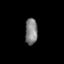
Tissue: skin
Cell type: Epithelial cells
Senescence score: 0.2455
Nuclear area (px): 319
Mean DAPI intensity: 128.984